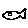
Label: fish